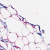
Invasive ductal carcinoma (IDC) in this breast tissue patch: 0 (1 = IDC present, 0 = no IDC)